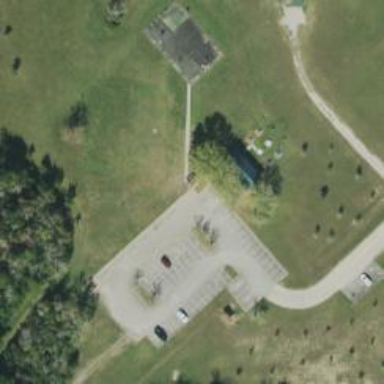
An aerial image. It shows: Parking area.